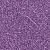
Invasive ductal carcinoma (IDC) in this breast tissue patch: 1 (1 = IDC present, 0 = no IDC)